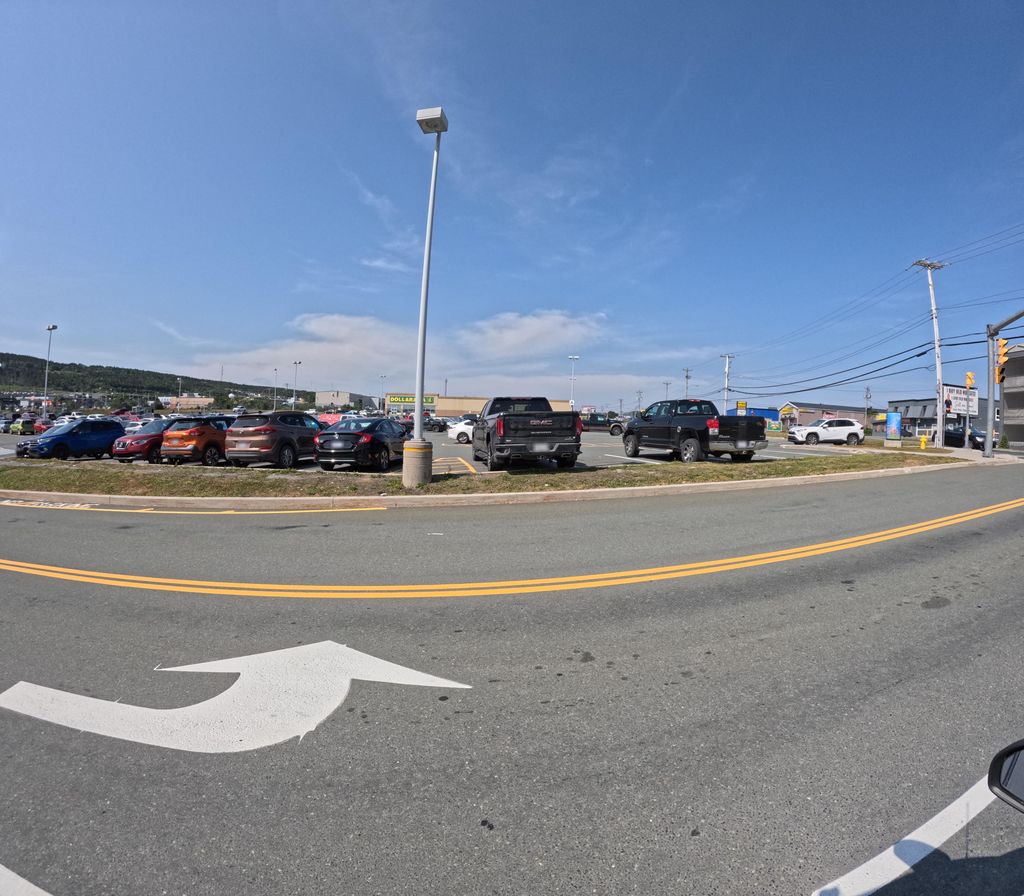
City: st_johns